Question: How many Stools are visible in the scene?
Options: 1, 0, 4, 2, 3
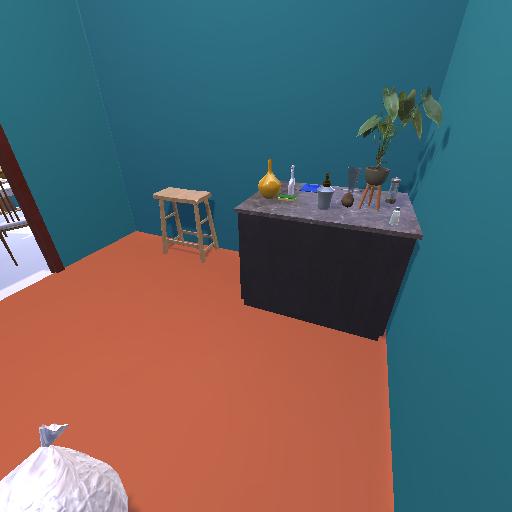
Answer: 1